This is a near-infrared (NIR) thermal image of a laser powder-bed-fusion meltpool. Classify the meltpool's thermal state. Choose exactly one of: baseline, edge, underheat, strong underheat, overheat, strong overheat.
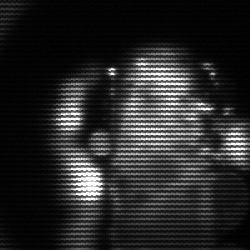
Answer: strong underheat